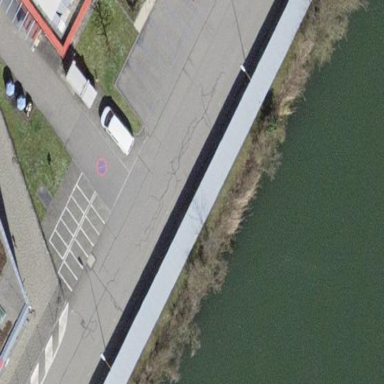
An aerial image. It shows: Shed designated for bicycle parking.